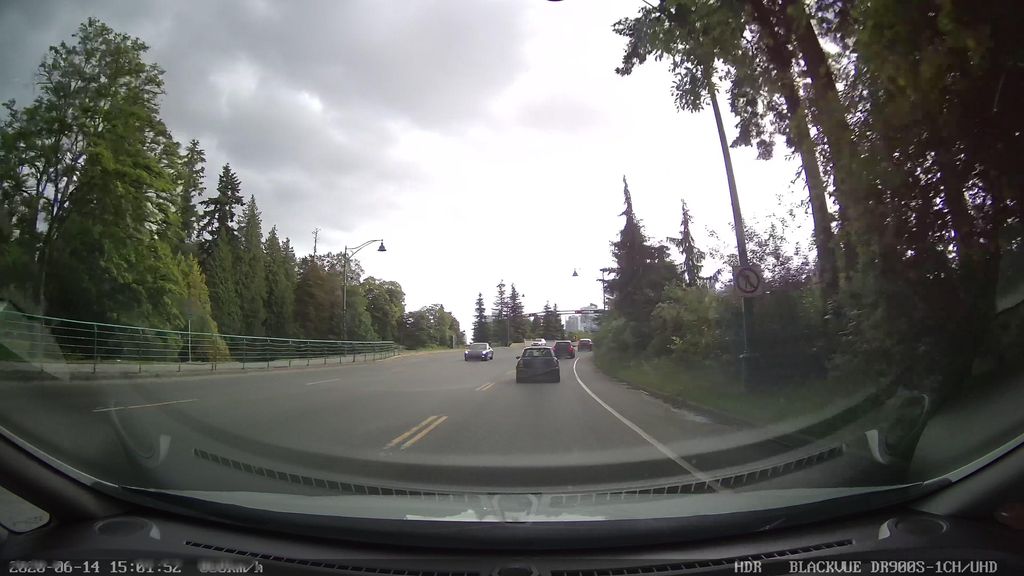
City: vancouver